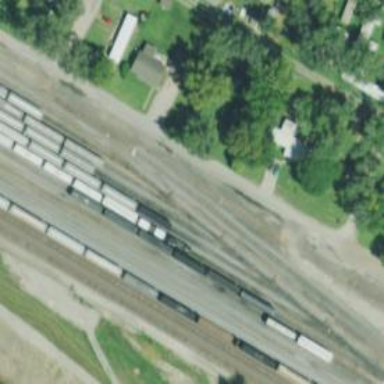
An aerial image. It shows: Railway yard used for servicing trains.